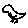
Label: bird